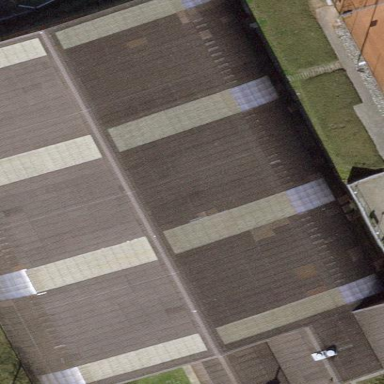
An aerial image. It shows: Building adjacent to tennis court.